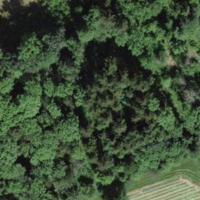
EUNIS habitat code: 44
Species observed at this site:
Circaea lutetiana
Mercurialis perennis